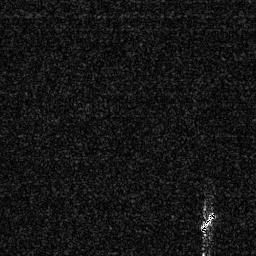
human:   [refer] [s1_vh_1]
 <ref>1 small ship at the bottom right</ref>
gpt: <box>[[76, 81, 83, 90, 0]]</box>